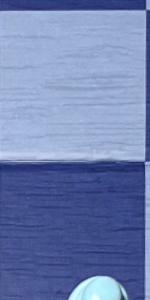
Label: Empty